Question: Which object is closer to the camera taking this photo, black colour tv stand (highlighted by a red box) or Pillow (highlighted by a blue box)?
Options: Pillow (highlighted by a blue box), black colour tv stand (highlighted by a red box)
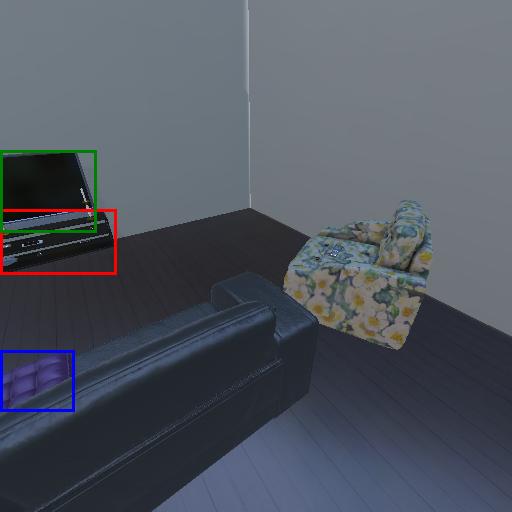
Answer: Pillow (highlighted by a blue box)